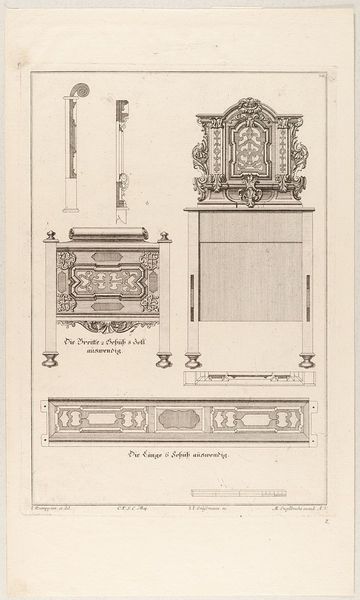
Titel: Querschnitt, Grund- und Aufriss eines Schrankes
Künstler: Martin Engelbrecht
Standort: Hamburg
Institution: Museum für Kunst und Gewerbe Hamburg
Schlagwörter: möbel, kommode, schrank, grafik, graphik, fotografie, photographie, druckgraphik, druckgrafik, stich, kunstgewerbe, laubwerk, blattwerk, plan, kupferstich, kunsthandwerk, inventar, hausrat, bandelwerk, reproduktionen, industriedesign, druckerzeugnisse, ornamentstich, vorlageblätter